Question: So, a few days ago I download the new Xcode 6. I'm in the process of learning Swift. But here is the problem: It will only let me make a Swift app for iOS and not Mac OS X.
I start up Xcode and click, "Create New Xcode Project."
Next, I select, "Cocoa Application." But when I try to change the language from Objective-C to Swift, it won't let me! It will only show Objective-C!

Any ideas of why this is happening?
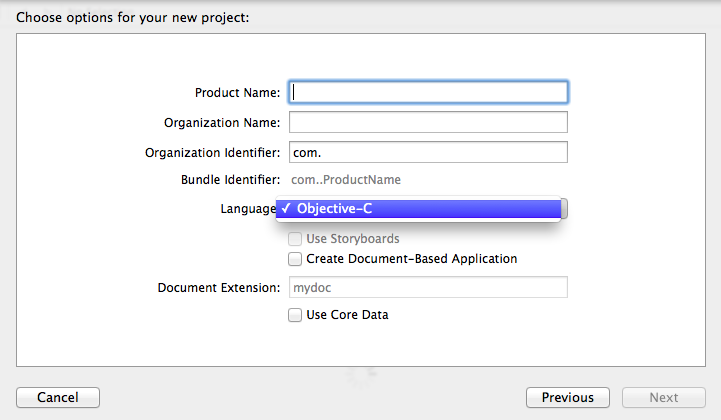
Answer: .
Quoted from <URL>:
> Swift for OS X is coming with OS X Yosemite later this fall. If you
are using Swift to write Mac apps, you can download Xcode 6.1 GM seed
2 for Yosemite, which also includes the iOS 8.1 beta 2 SDK.
| <URL>